Question: Although this error is very common in the forum, but i am not able to understand how to fix it in my project. I am new to MVC framework.
View code:-
'''
@model ClassifiedProject.Models.CreateAdvertVM
<div class="editor-label">@Html.LabelFor(model => model.AdvTitle) &nbsp;&nbsp;&nbsp;<i>(E.g. Old Samsung Galaxy Tab 2)</i></div>
<div class="editor-field">
@Html.EditorFor(model => model.AdvTitle)
@Html.ValidationMessageFor(model => model.AdvTitle)
</div>
<div class="editor-label">@Html.LabelFor(model => model.AdvDescription)</div>
<div class="editor-field">
@Html.TextAreaFor(model => model.AdvDescription)
@Html.ValidationMessageFor(model => model.AdvDescription)
</div>
<div class="editor-label">@Html.Label("Advertisement Category")</div>
<div class="editor-label">
@Html.DropDownListFor(model => model.SelectedCategoryId, Model.Categories, new { @class = "ddlcs" })
@Html.ValidationMessageFor(model => model.SelectedCategoryId)
</div>
<p><input type="submit" value="Save" /></p>
'''
Controller code of Save button actionresult:-
'''
[HttpPost]
public ActionResult Create(TR_ADVERTISEMENT tr_advert)
{
if (ModelState.IsValid)
{
tr_advert.CreatedDate = tr_advert.ModifiedDate = DateTime.Now;
if (tr_advert.IsPriceOnRequest)
{
tr_advert.CurrencyID = 0;
tr_advert.Price = 0;
}
db.ADVERTISEMENT.Add(tr_advert);
db.SaveChanges();
return RedirectToAction("Index");
}
'''
Controller code for the form in render stage:-
'''
// GET: /Advert/Create
public ActionResult Create()
{
var model = new CreateAdvertVM();
ViewBag.Message = "Post New Advertisement.";
////Render Category DDL
var cat = from s in db.CategoryDbSet
where s.IsActive == true
orderby s.CatName
select new { s.CatID, s.CatName };
var catListItems = cat.ToList().Select(c => new SelectListItem
{
Text = c.CatName,
Value = c.CatID.ToString()
}).ToList();
catListItems.Insert(0, new SelectListItem { Text = "[--Select the category--]", Value = "" });
model.Categories = catListItems;
return View(model);
'''
ViewModel inherited from EF class:-
'''
[NotMapped]
public class CreateAdvertVM : TR_ADVERTISEMENT
{
[DisplayName("Category")]
[Required]
public int? SelectedCategoryId { get; set; }
public IEnumerable<SelectListItem> Categories { get; set; }
}
'''
EF Model:-
'''
public class TR_ADVERTISEMENT
{
[Key, DatabaseGenerated(DatabaseGeneratedOption.Identity)]
public int AdvID { get; set; }
[Required]
[DisplayName("Sub Category")]
public int SubCatID { get; set; }
public int CurrencyID { get; set; }
[DisplayName("Price on request")]
public bool IsPriceOnRequest { get; set; }
[DisplayName("Posted Date")]
[DisplayFormat (DataFormatString="{0:dd-MM-yyyy}")]
public Nullable<System.DateTime> CreatedDate { get; set; }
public Nullable<System.DateTime> ModifiedDate { get; set; }
}
'''
On the save button click, i have to save the data into the tr_advertisement table using the EF model.
Please suggest the solution to this problem.

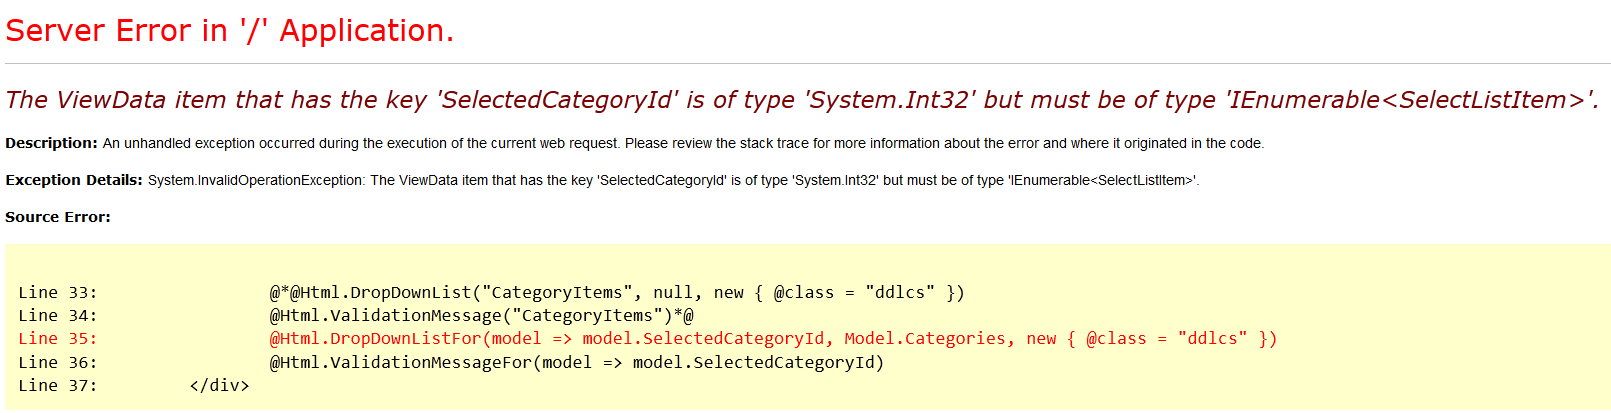
Answer: It is the model type you are passing into your Create ActionMethod.
'''
public ActionResult Create(TR_ADVERTISEMENT tr_advert)
'''
should be
'''
public ActionResult Create(CreateAdvertVM tr_advert)
'''
I am assuming that if your model is not valid, you are passing it back further down in your action result (which you are not showing), such as
'''
Return View(tr_advert)
'''
But, you are passing the wrong model type at that point for that view.
I would also update your view model so that instead of inheriting from the EF class, simply include the EF class as a property.
'''
public class CreateAdvertVM
{
[DisplayName("Category")]
[Required]
public int? SelectedCategoryId { get; set; }
public IEnumerable<SelectListItem> Categories { get; set; }
public TR_ADVERTISEMENT tr_advert{get;set;}
}
'''
This will make it so that your save code in the Create method can still be used with only minor modifications
'''
[HttpPost]
public ActionResult Create(CreateAdvertVM model)
{
if (ModelState.IsValid)
{
model.tr_advert.CreatedDate = model.tr_advert.ModifiedDate = DateTime.Now;
if (model.tr_advert.IsPriceOnRequest)
{
model.tr_advert.CurrencyID = 0;
model.tr_advert.Price = 0;
}
db.ADVERTISEMENT.Add(model.tr_advert);
db.SaveChanges();
return RedirectToAction("Index");
}
'''